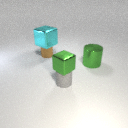
small gray rubber cylinder to the left of large green metal cylinder